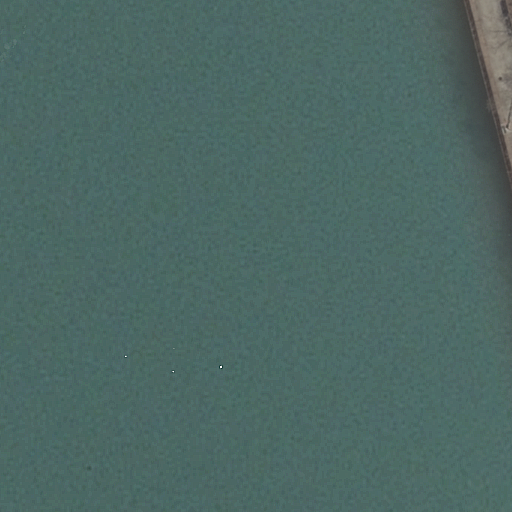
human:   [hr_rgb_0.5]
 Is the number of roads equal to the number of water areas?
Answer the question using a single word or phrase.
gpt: no

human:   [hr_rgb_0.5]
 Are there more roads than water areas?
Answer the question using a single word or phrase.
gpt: no

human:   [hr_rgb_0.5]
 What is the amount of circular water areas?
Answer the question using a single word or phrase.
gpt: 0

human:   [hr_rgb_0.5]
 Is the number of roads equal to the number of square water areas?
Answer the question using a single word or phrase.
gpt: no

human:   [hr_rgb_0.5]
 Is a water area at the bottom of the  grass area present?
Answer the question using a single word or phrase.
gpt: yes

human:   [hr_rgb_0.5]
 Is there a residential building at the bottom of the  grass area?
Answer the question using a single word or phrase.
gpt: no

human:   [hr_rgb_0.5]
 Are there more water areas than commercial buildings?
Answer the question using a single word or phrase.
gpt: yes

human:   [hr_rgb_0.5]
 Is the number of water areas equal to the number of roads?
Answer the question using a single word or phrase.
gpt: no

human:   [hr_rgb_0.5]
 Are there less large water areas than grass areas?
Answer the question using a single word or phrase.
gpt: no

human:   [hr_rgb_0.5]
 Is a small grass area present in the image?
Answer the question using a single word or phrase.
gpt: no

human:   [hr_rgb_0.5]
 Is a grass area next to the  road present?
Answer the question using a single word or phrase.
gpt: yes

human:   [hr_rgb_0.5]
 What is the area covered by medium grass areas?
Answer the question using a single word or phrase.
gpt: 141m2

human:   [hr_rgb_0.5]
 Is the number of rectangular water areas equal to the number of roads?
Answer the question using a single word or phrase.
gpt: no

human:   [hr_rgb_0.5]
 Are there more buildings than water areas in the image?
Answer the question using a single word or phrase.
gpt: no

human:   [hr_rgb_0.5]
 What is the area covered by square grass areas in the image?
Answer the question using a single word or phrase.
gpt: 0m2

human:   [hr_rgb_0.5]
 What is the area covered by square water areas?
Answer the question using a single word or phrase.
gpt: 0m2

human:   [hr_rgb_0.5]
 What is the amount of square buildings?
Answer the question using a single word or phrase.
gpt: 0

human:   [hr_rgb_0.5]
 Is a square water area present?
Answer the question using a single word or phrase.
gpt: no

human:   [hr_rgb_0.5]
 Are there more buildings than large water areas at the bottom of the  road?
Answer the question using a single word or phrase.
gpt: no

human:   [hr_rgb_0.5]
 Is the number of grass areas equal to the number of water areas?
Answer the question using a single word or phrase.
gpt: no

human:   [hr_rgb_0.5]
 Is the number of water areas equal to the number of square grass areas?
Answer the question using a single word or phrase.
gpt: no

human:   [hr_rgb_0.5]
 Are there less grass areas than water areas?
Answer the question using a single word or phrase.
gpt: yes

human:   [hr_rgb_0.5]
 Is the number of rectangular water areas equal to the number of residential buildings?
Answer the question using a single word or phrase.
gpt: no

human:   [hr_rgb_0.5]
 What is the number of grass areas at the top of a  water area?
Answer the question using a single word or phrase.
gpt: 1

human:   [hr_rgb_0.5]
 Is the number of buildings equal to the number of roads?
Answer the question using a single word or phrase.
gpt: no

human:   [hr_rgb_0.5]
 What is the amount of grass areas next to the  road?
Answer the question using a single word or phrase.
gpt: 1

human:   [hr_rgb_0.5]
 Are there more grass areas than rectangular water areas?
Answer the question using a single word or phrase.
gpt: no

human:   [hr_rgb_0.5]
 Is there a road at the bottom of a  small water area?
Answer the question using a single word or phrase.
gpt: no

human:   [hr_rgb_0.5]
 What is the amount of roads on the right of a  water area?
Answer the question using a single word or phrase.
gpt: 1

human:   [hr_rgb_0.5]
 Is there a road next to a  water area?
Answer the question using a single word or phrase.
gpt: yes

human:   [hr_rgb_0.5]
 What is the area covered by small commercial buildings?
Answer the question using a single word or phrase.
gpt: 0m2

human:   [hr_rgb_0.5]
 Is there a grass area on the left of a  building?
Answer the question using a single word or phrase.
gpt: no

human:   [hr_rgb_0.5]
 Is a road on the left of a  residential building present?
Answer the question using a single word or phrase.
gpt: no

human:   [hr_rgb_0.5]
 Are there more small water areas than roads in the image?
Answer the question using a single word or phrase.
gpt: no

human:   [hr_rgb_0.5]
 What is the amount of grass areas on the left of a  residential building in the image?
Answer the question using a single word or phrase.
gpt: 0

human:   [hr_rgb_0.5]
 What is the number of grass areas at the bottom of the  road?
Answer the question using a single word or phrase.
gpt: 0